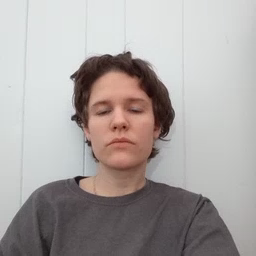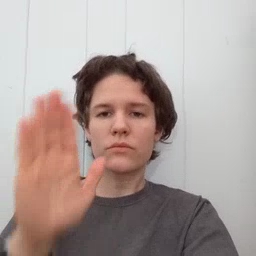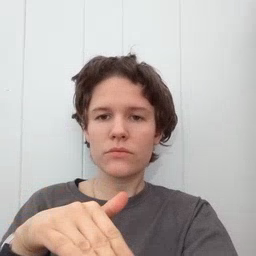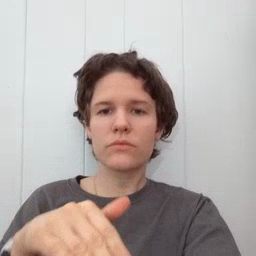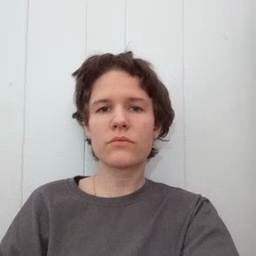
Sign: on